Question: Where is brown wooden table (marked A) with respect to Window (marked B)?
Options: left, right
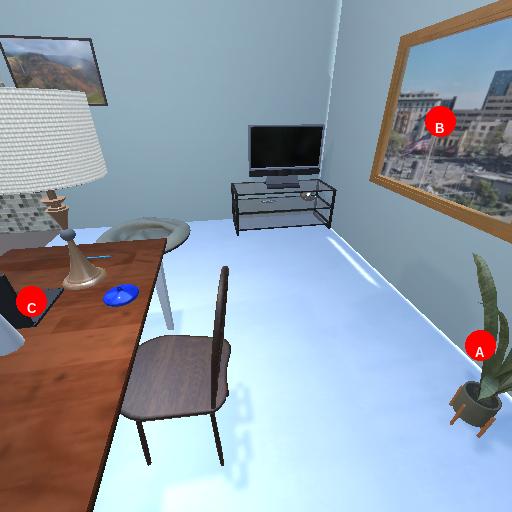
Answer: left